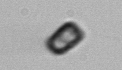
Label: Thalassiosira